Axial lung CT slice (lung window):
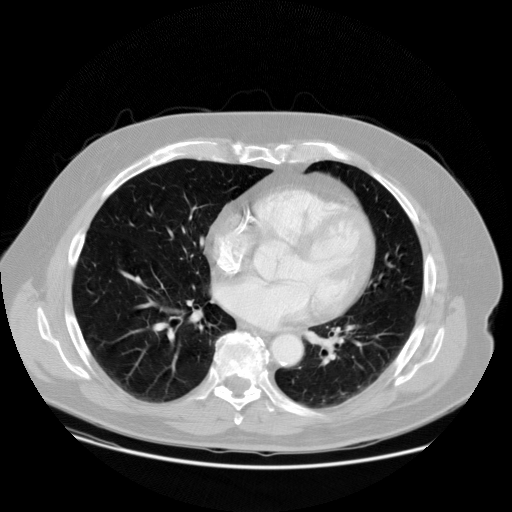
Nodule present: no